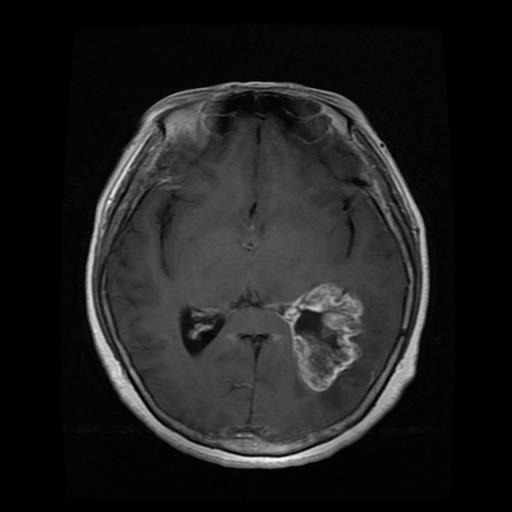
Label: glioma